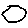
Label: hexagon